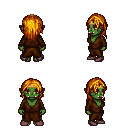
a pixel art fantasy rpg character, female body template, orc, green skin, brown robe, gold greaves, dark blonde long hairstyle, gold tiara, maroon shoes, four views (front, back, left, right), 2x2 character sprite sheet, small pixel art, hard edges, no anti-aliasing